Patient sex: M
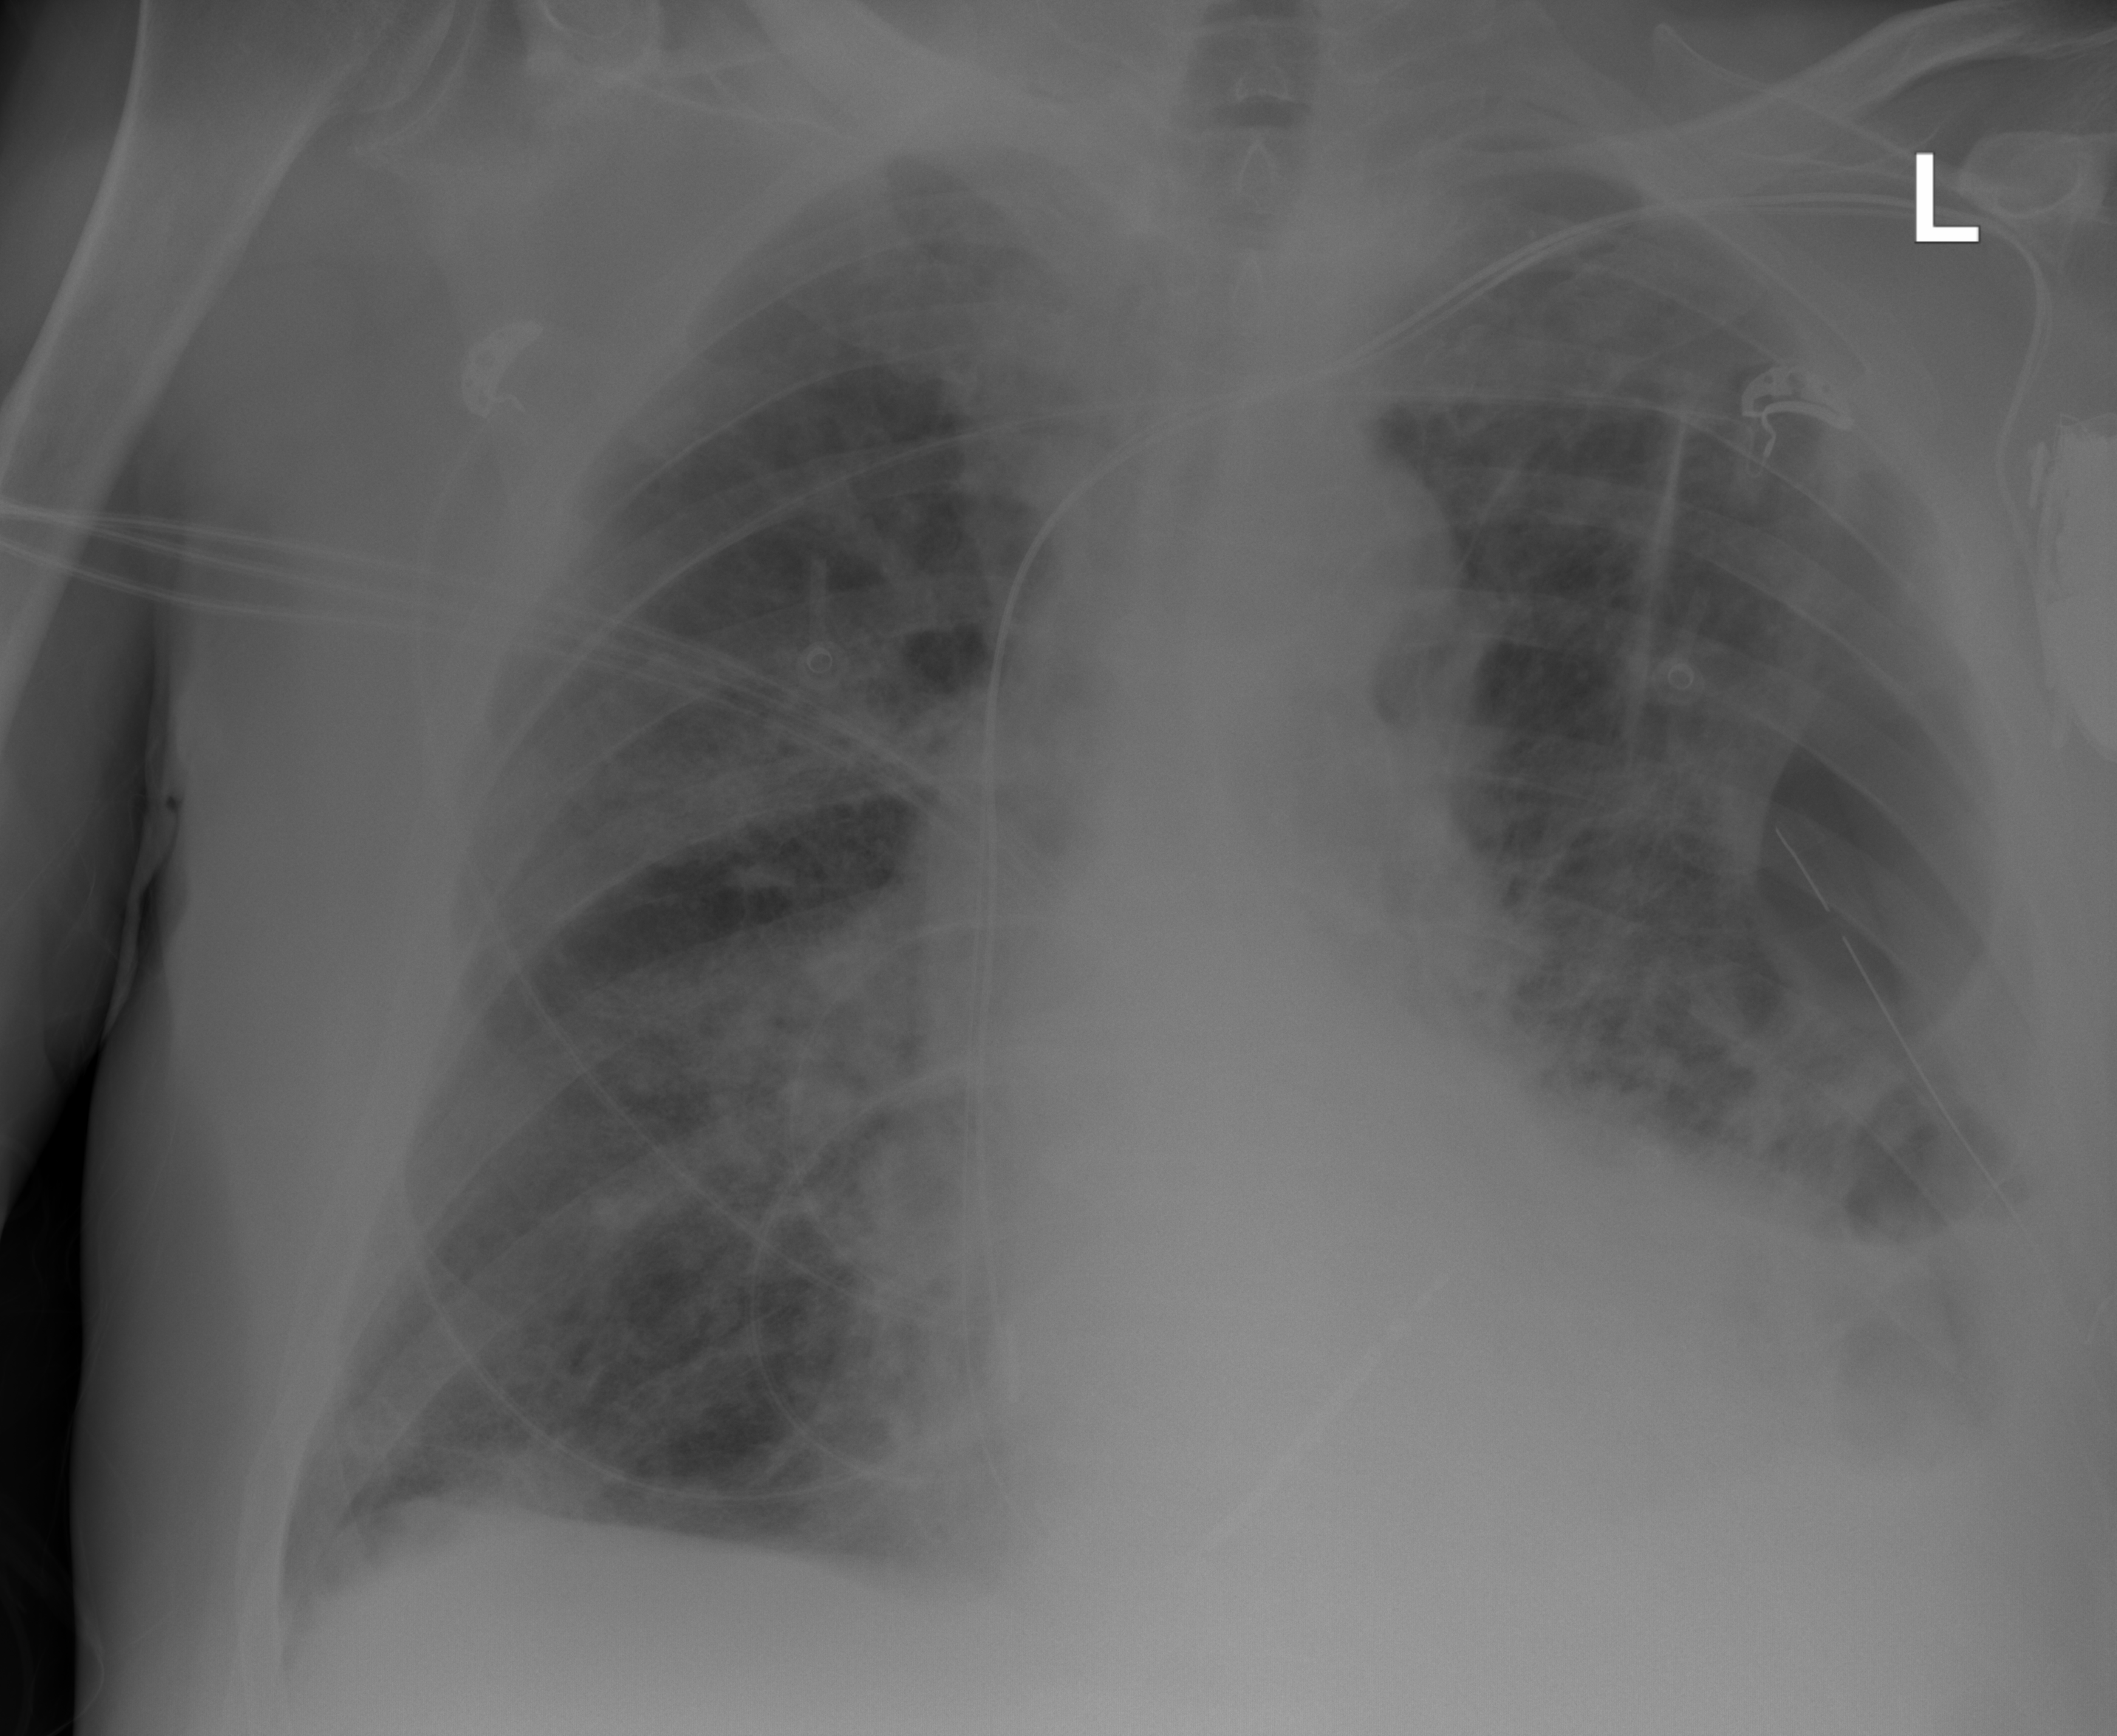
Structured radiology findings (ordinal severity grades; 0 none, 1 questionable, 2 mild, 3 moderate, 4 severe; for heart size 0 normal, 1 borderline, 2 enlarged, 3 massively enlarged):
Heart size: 2
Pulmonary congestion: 0
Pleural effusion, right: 0
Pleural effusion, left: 2
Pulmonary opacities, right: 3
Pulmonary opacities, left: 3
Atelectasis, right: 2
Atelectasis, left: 2